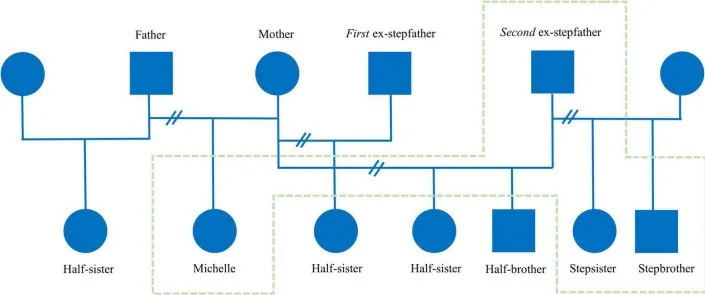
Family genogram.
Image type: chart (chart)